Question: I'd like to know if it's possible to do the following:
- - -
Basically I want to create button icons using pixels but be able to set the color at runtime depending on triggers. Something like this:

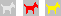
Answer: After 2 hours of googling here's the answer
'''
<Window x:Class="IconTest.MainWindow"
xmlns="http://schemas.microsoft.com/winfx/2006/xaml/presentation"
xmlns:x="http://schemas.microsoft.com/winfx/2006/xaml"
Title="MainWindow" Height="350" Width="525">
<Window.Resources>
<!-- button style -->
<Style x:Key="ToolButton" TargetType="Button">
<Setter Property="OverridesDefaultStyle" Value="True"/>
<Setter Property="Template">
<Setter.Value>
<ControlTemplate TargetType="Button">
<Border Width="16" Height="16" Background="#ffbbbbbb">
<Rectangle Name="rect" Fill="Black" OpacityMask="{TemplateBinding Content}"/>
</Border>
<ControlTemplate.Triggers>
<Trigger Property="IsMouseOver" Value="True">
<Setter TargetName="rect" Property="Fill" Value="Green" />
</Trigger>
<Trigger Property="IsPressed" Value="True">
<Setter TargetName="rect" Property="Fill" Value="Yellow" />
</Trigger>
</ControlTemplate.Triggers>
</ControlTemplate>
</Setter.Value>
</Setter>
</Style>
</Window.Resources>
<Grid>
<Button Width="16" Height="16" Style="{StaticResource ToolButton}">
<ImageBrush ImageSource="/test.png"/>
</Button>
</Grid>
</Window>
'''